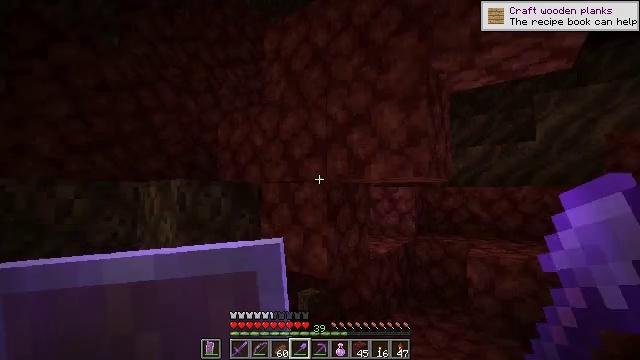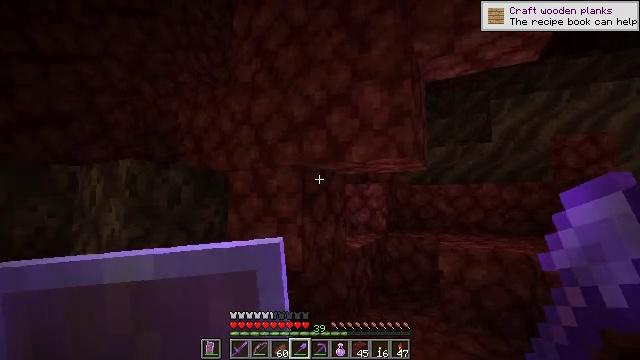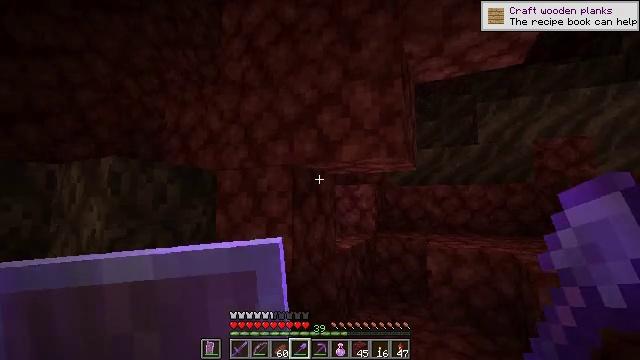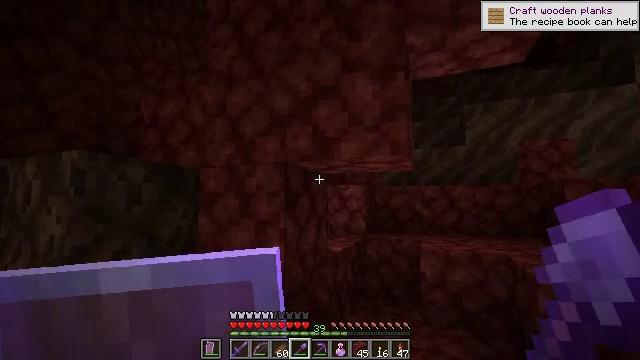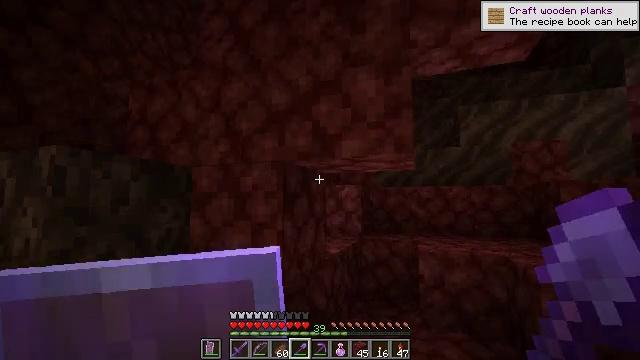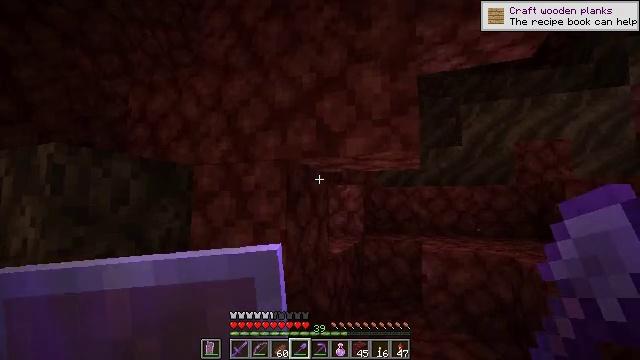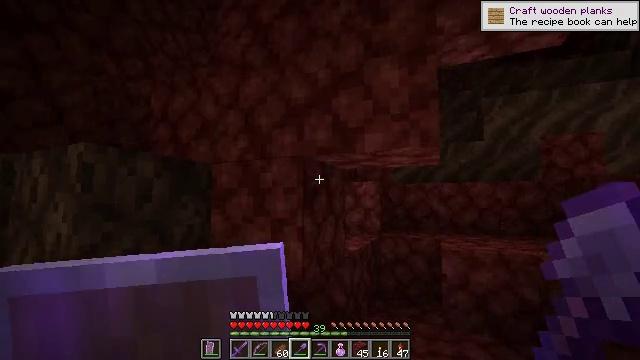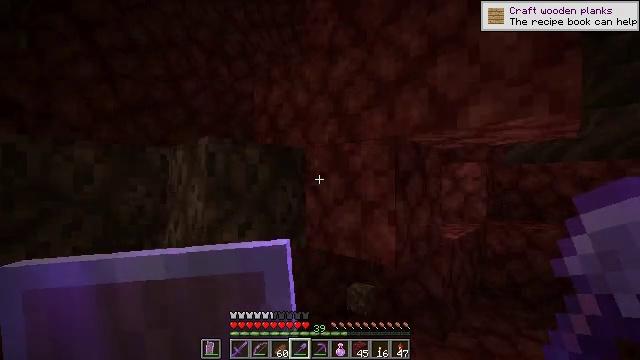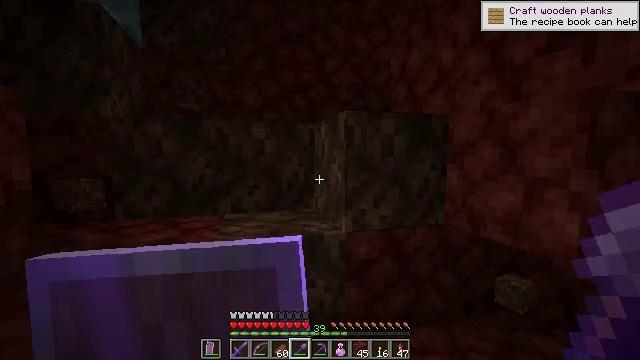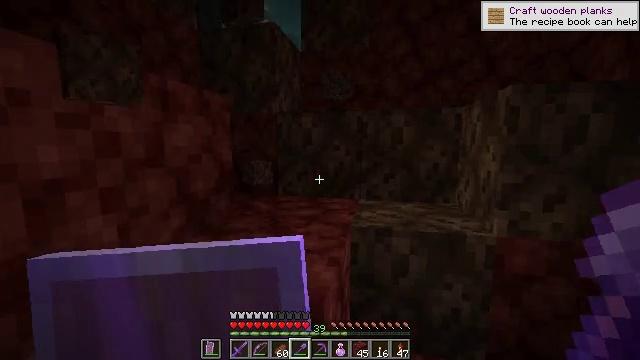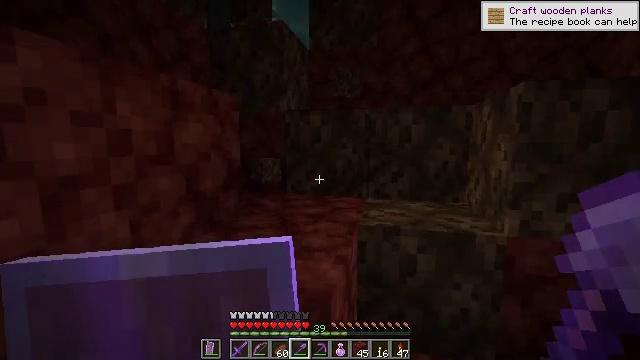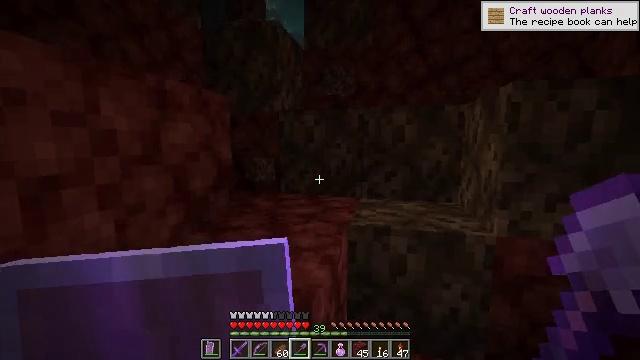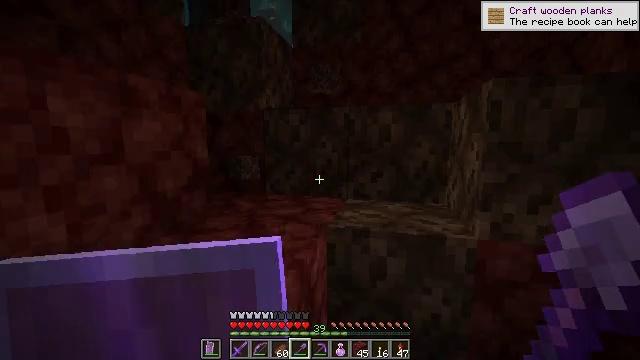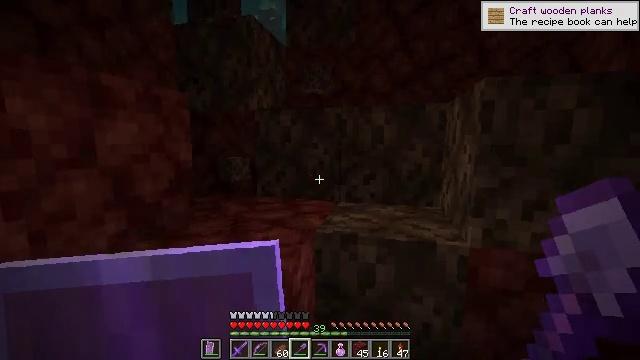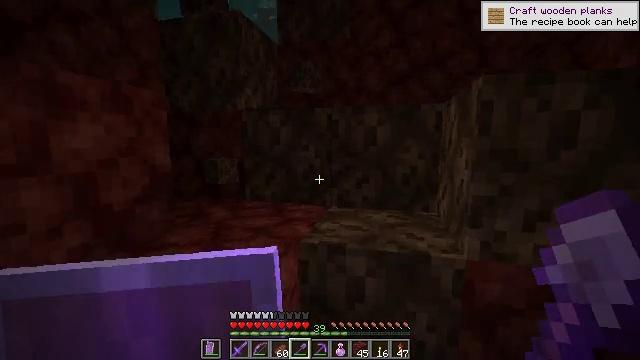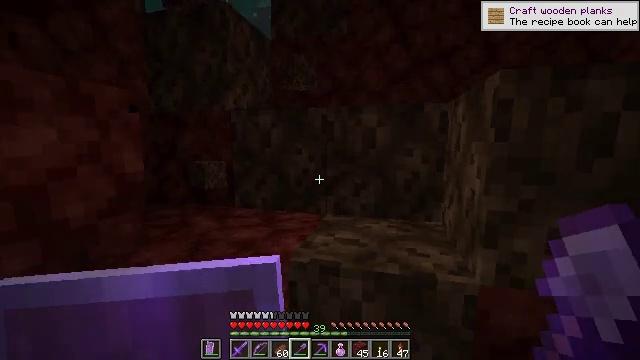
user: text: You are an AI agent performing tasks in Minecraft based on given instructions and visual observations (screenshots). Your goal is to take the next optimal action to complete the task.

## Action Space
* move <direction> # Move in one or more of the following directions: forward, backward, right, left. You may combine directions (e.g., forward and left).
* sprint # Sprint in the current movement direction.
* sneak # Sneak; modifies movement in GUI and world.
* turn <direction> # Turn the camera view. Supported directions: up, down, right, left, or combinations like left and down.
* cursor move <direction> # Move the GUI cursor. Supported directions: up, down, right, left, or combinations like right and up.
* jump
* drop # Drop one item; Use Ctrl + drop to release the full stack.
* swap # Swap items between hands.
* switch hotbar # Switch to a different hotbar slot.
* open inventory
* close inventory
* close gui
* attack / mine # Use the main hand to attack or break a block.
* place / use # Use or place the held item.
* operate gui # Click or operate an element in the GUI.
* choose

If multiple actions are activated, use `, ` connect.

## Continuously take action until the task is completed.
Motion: motion action
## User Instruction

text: Gather soul sand from the Nether.
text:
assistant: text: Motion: move forward, turn right and up
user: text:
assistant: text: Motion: move forward, turn right
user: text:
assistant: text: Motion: turn right
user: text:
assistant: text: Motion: turn right
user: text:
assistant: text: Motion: no_op
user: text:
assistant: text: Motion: turn left
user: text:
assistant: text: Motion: turn left and down
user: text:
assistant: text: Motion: turn left and down
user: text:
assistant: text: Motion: turn left and down
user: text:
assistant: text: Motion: turn left
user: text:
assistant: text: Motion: move right
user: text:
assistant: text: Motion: move forward and move right
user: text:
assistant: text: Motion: move forward and move right
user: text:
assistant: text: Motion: move forward
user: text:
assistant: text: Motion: move forward
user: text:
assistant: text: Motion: no_op
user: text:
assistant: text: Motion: no_op
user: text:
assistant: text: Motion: no_op
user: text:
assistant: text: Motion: turn right and up
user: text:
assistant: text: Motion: turn right and up
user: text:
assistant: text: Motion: turn right and up
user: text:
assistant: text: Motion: turn right
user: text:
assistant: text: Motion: turn right
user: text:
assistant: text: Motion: turn right
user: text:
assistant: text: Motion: turn right
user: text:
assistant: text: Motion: turn right
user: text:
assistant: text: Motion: attack / mine
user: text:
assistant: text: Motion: turn left, attack / mine
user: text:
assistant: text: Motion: turn left, attack / mine
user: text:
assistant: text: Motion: turn left and down, attack / mine